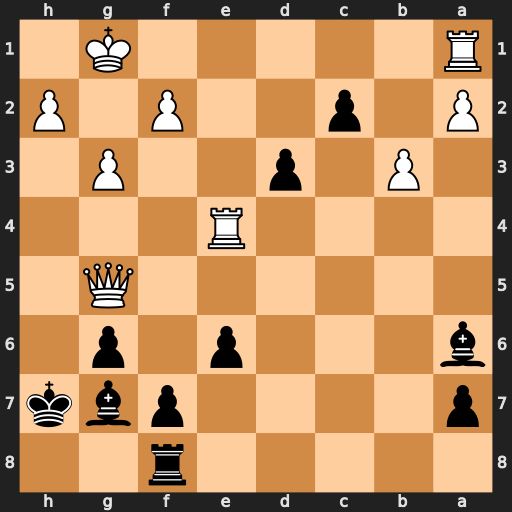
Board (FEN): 5r2/p4pbk/b3p1p1/6Q1/4R3/1P1p2P1/P1p2P1P/R5K1
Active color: b
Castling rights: -
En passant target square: -
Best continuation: Bxa1 Rh4+ Kg8